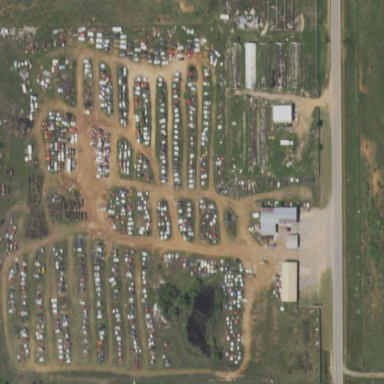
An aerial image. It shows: Scrap yard situated in industrial area.